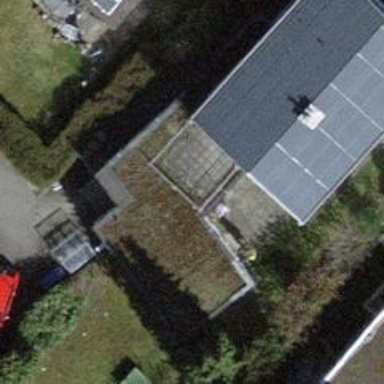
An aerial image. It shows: Veterinary facility.